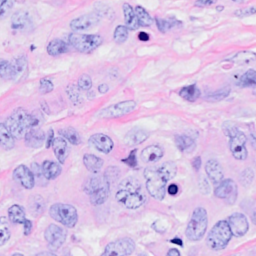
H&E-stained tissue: Breast